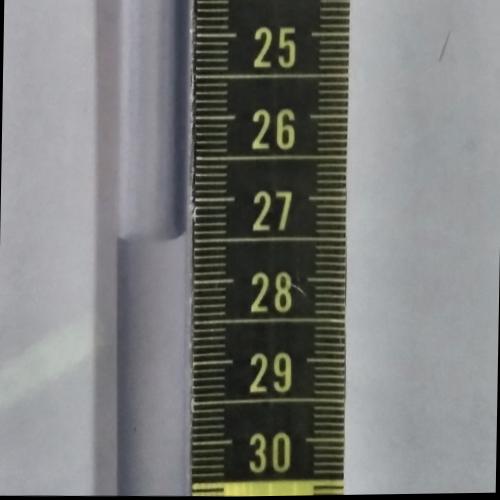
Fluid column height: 27.4 cm